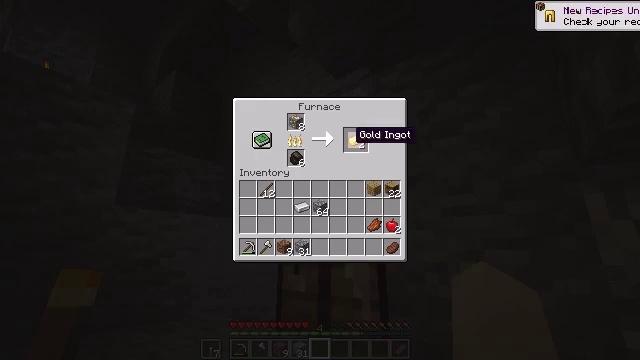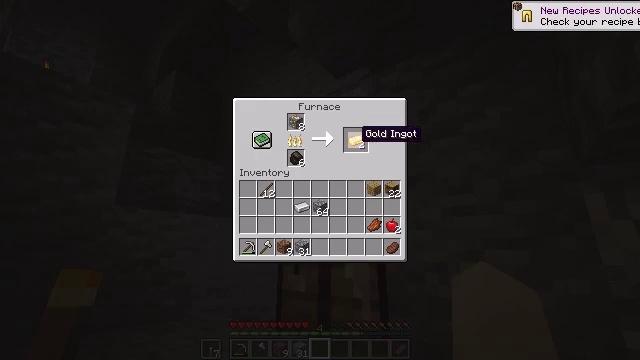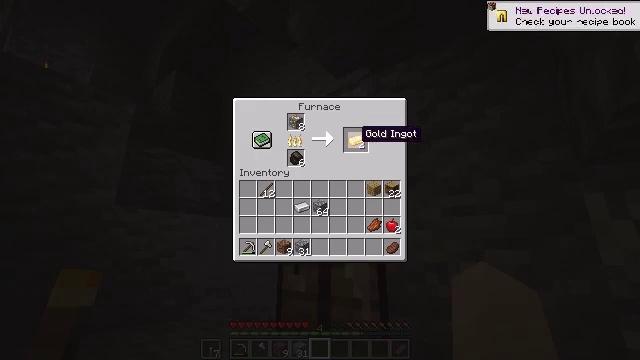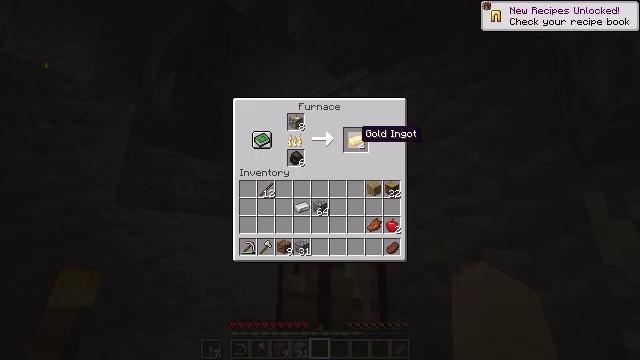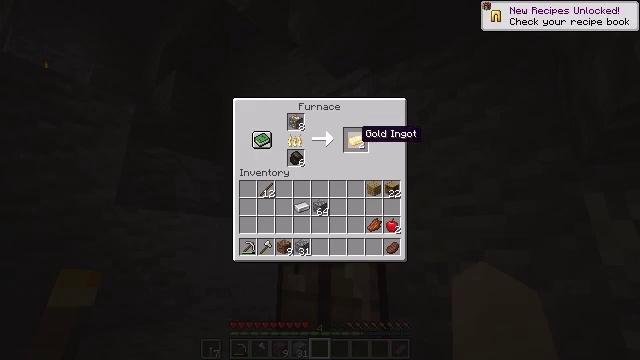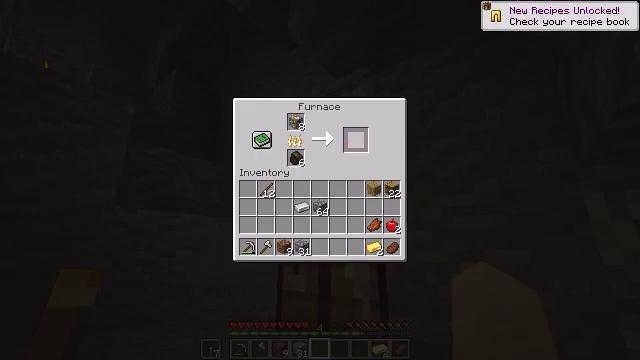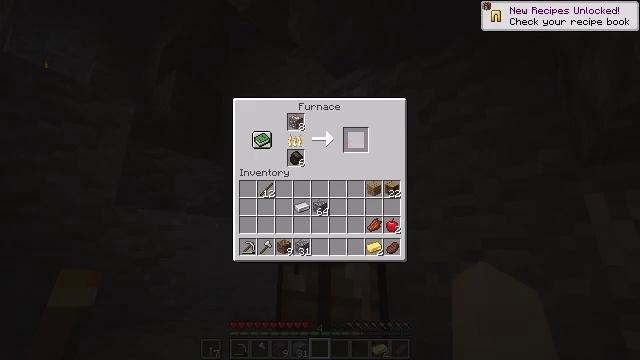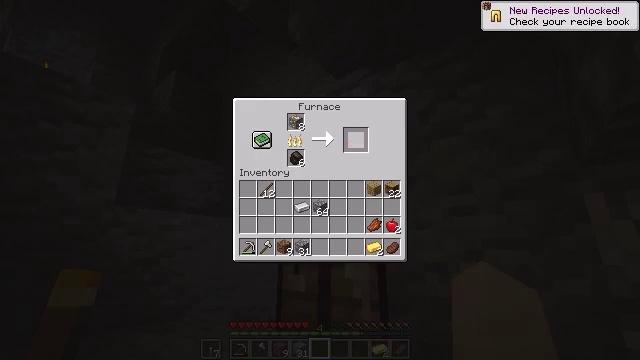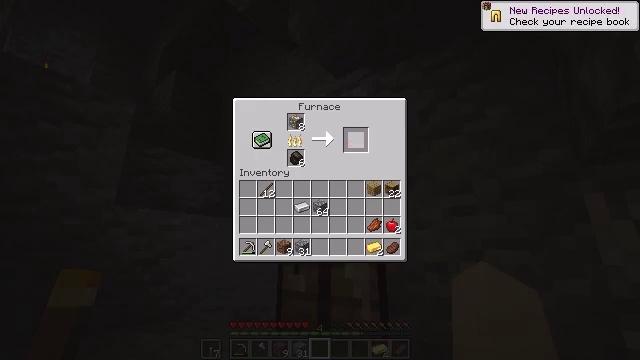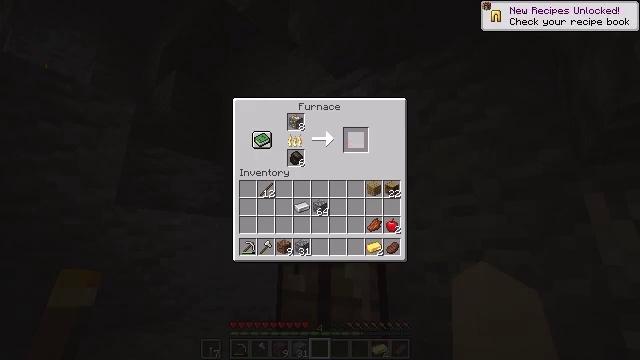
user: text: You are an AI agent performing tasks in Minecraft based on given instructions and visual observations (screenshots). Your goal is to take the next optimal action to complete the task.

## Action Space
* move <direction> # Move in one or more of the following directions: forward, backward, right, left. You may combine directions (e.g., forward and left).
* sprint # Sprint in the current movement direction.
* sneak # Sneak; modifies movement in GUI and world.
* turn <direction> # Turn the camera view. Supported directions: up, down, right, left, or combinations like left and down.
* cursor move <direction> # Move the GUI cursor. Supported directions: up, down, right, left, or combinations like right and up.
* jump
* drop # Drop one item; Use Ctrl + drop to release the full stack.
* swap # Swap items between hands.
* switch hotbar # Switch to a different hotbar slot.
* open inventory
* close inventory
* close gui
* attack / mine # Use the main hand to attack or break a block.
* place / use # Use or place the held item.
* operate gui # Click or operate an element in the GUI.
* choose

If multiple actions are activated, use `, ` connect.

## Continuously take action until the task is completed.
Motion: motion action
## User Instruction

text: Use gold ore and smelt a gold ingot.
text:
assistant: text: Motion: sneak
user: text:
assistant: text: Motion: sneak
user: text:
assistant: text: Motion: sneak
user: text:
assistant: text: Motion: sneak
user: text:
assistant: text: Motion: sneak, operate gui
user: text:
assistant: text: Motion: sneak, operate gui
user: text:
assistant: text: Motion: sneak, operate gui
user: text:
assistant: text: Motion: sneak
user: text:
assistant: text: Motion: no_op
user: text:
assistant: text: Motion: no_op